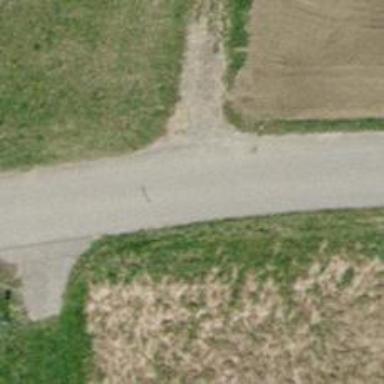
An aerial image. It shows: Grass track with grade 5 tracktype.